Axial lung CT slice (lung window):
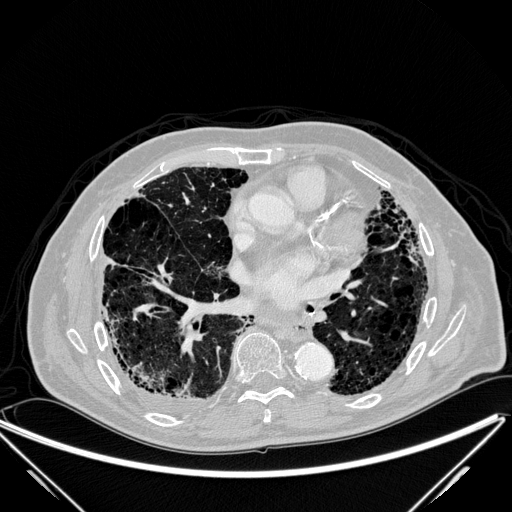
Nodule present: no